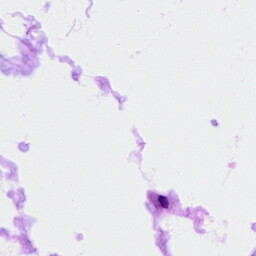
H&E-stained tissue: Ovarian